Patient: sex F, age 54
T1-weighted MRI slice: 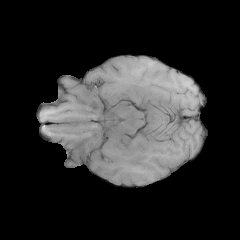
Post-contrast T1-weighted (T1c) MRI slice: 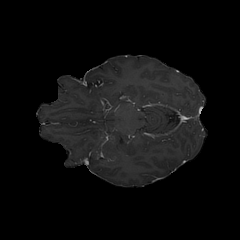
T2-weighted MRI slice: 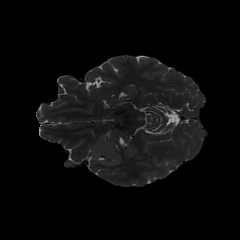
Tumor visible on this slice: yes
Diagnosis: Astrocytoma, IDH-wildtype
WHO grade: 3